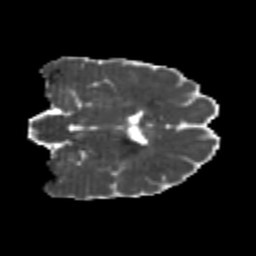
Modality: MD
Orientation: coronal
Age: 25
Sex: female
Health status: healthy
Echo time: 0.074 s